Question: Trying to match content scripts to multiple sites with the same domain but different TLDs results in it only matching to one of the sites:
'''
"content_scripts": [
{
"matches": ["https://foo.org/*", "https://foo.com/*"],
"js": ["content.js"]
}
],
'''
In this case it's only matching foo.com and not foo.org. Is this behavior documented somewhere, and is there some way to make it match every site in the list?
This also doesn't work:
'''
"content_scripts": [
{
"matches": ["https://foo.org/*"],
"js": ["content.js"],
},
{
"matches": ["https://foo.com/*"],
"js": ["content.js"],
}
],
'''
It ends up only matching 'foo.com'.
Screenshot of the Details dialog:

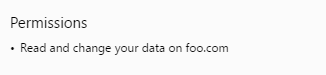
Answer: I can confirm the permission warnings get compressed into one domain, which is strange and potentially misleading.
Think 'whitehouse.gov' and 'whitehouse.com' <URL>, if you're not familiar with the latter], Chrome prefers '.com' for the permission warning. Seems worth a bug report.
However, I can't confirm the actual problem of it being injected. Both forms lead to the content script being injected in my testing.